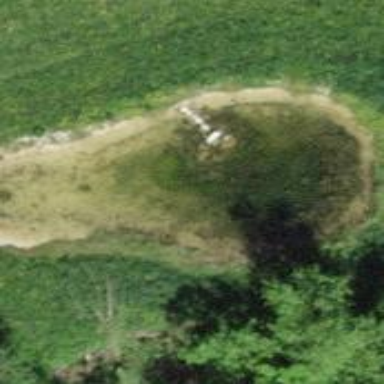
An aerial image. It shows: Pond surrounded by natural water.